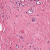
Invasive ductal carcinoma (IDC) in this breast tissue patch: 0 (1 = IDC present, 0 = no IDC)